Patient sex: F
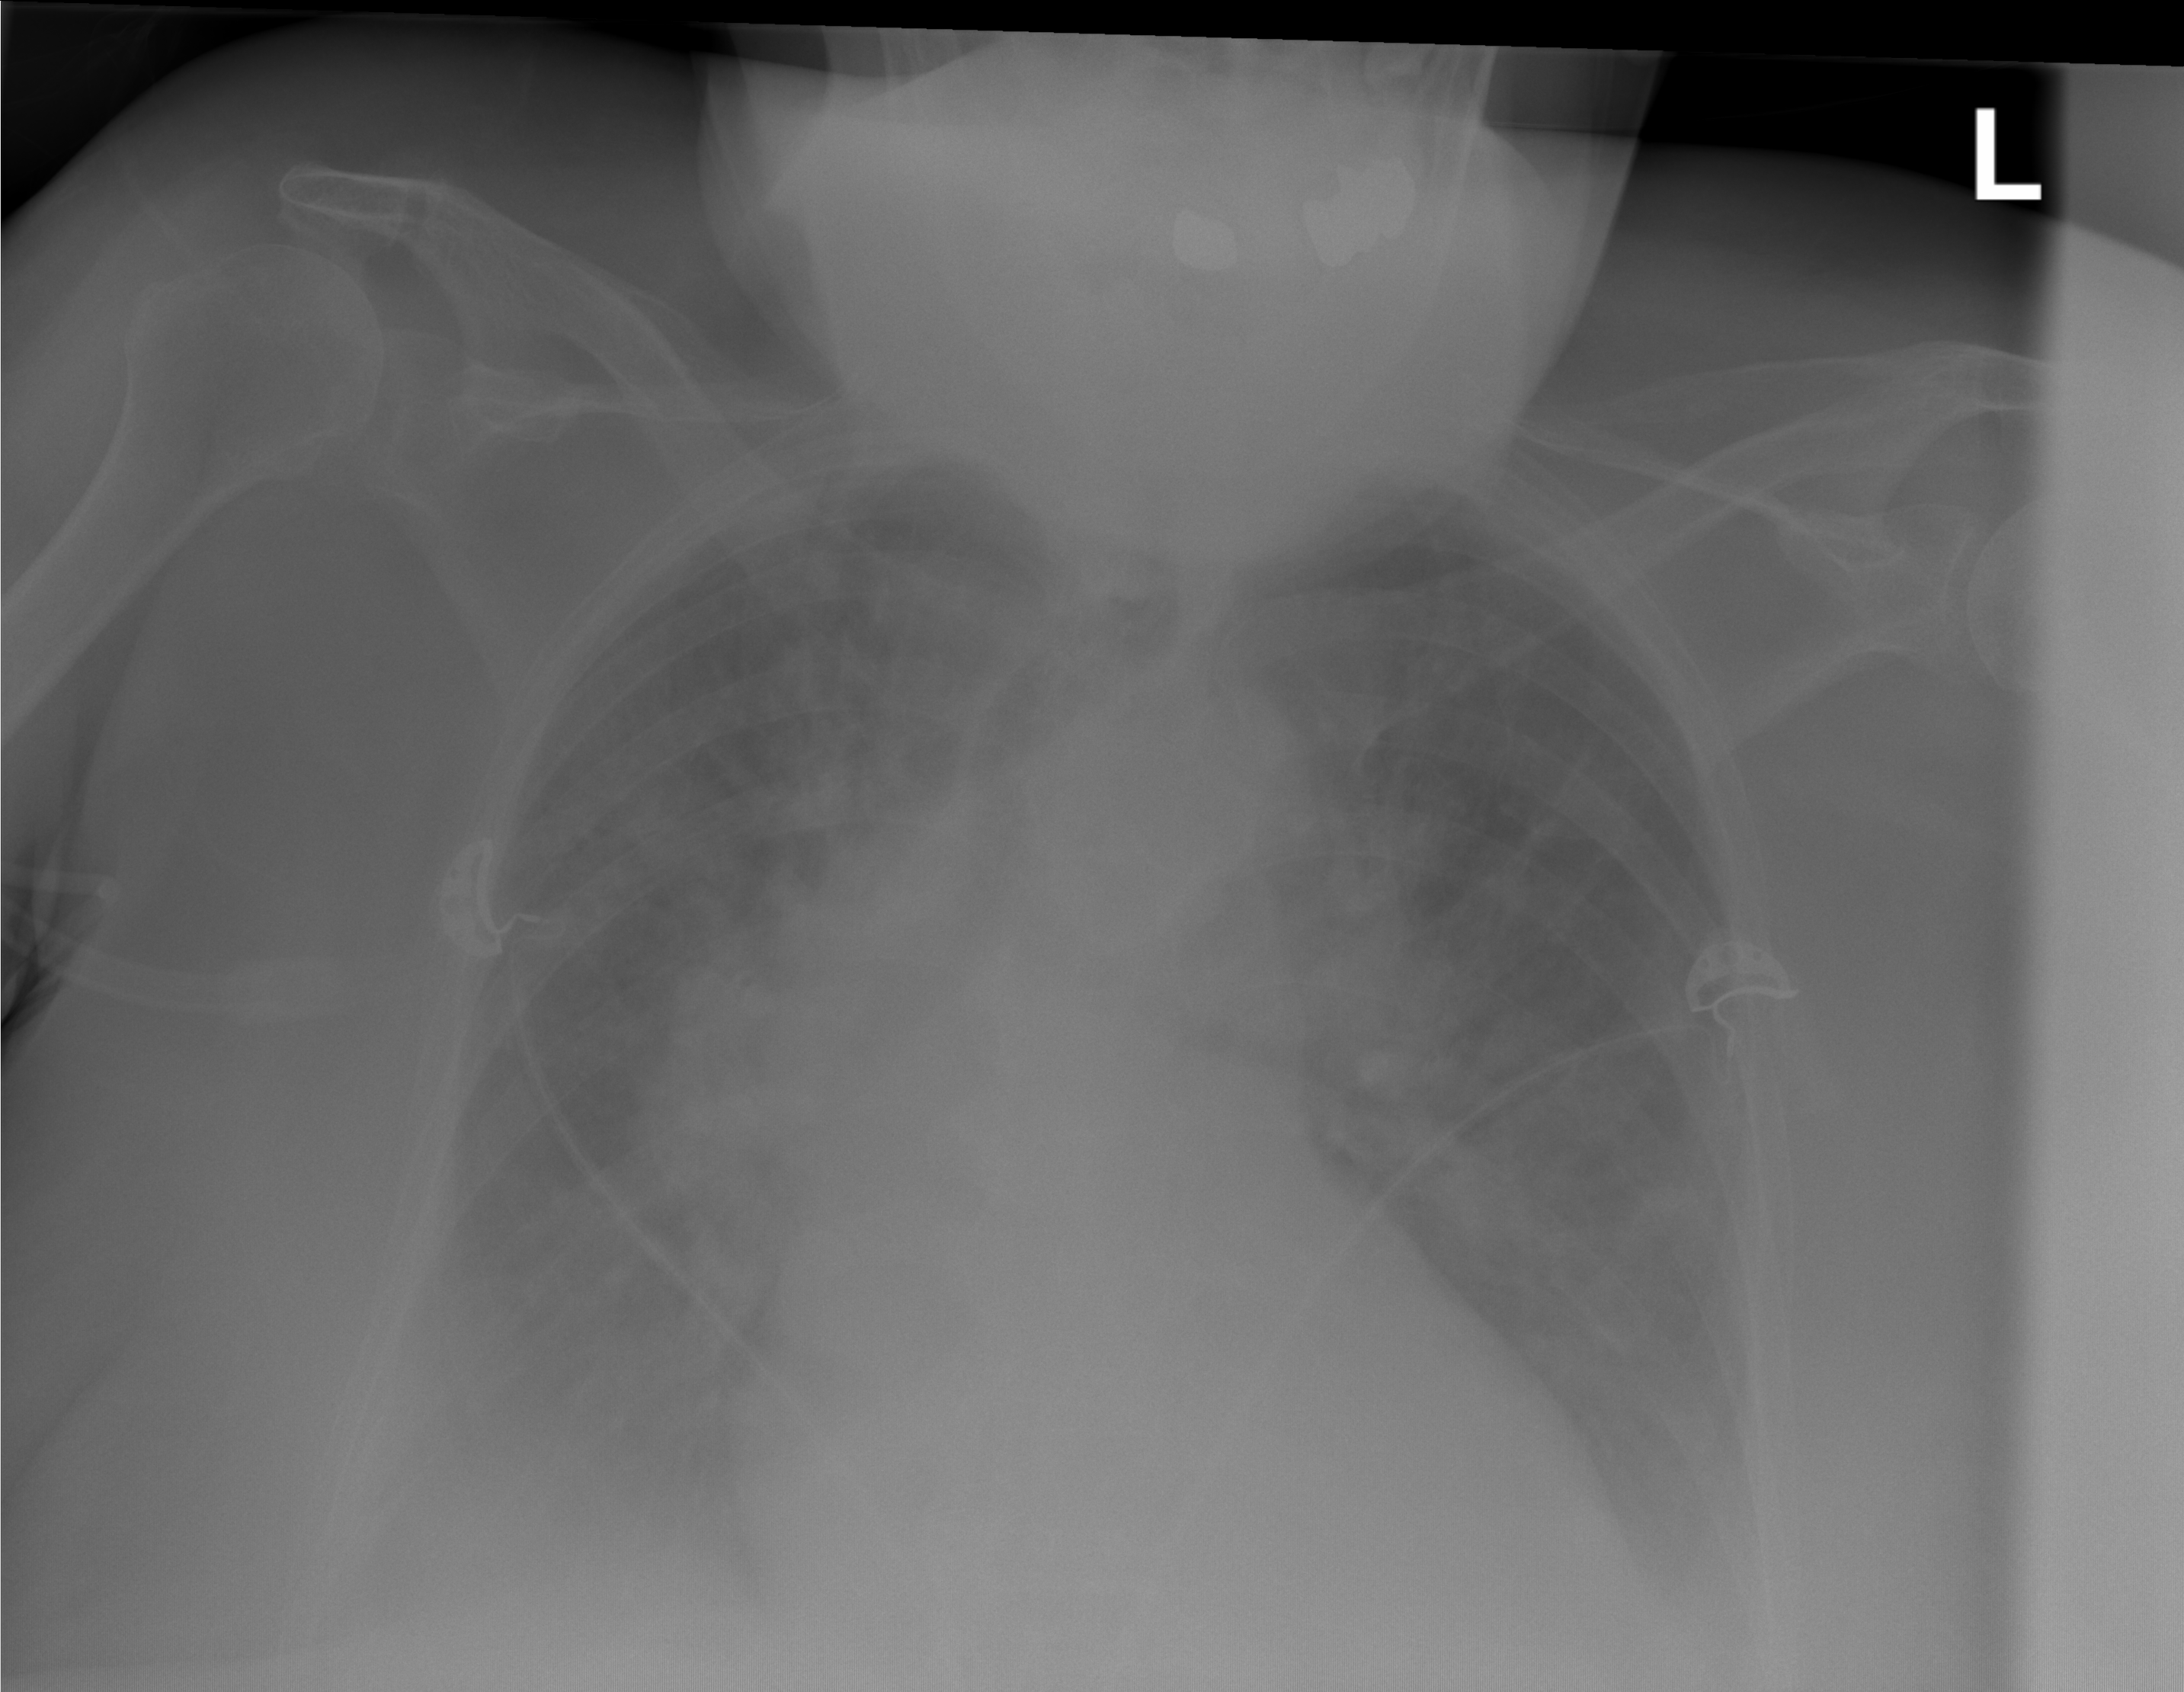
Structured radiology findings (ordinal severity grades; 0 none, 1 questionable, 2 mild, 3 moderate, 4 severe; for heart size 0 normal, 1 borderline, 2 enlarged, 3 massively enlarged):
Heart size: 2
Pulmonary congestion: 3
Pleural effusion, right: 3
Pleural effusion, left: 3
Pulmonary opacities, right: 2
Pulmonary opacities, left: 2
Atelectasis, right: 3
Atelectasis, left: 3